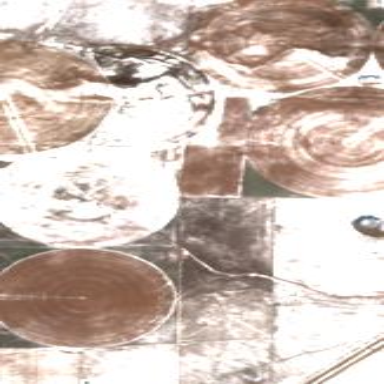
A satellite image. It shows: Farmland with pivot irrigation system.